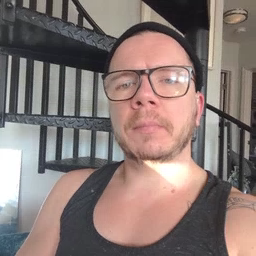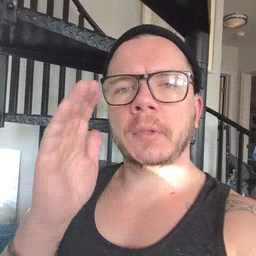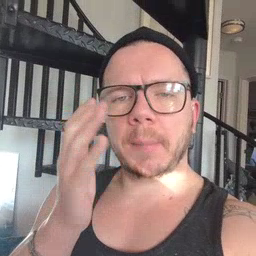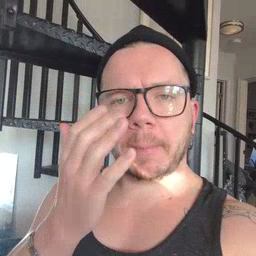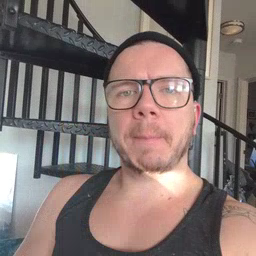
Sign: sleepy